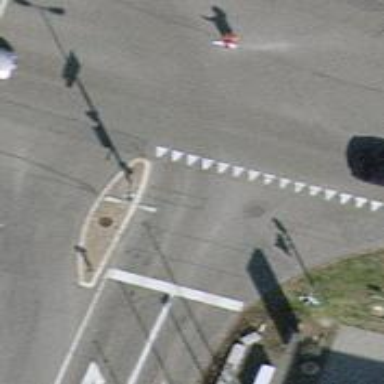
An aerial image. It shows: Road with "give way" sign.